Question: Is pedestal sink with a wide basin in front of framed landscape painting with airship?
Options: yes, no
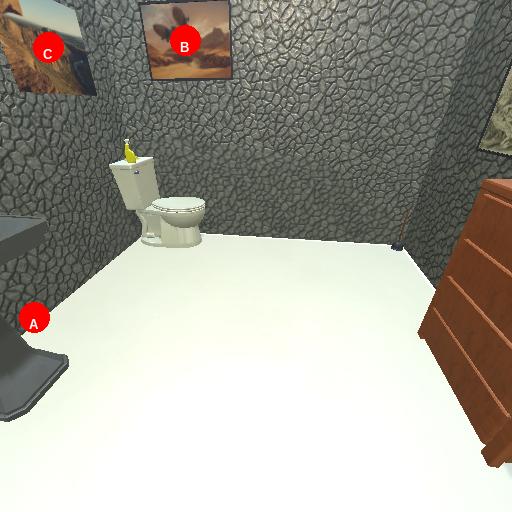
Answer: yes